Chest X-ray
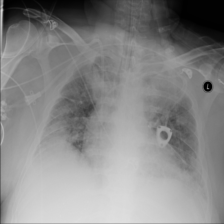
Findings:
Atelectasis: negative
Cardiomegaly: negative
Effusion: negative
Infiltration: positive
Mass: negative
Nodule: negative
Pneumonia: negative
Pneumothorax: negative
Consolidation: negative
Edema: negative
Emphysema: negative
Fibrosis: negative
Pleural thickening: negative
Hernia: negative